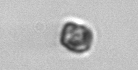
Label: Thalassiosira